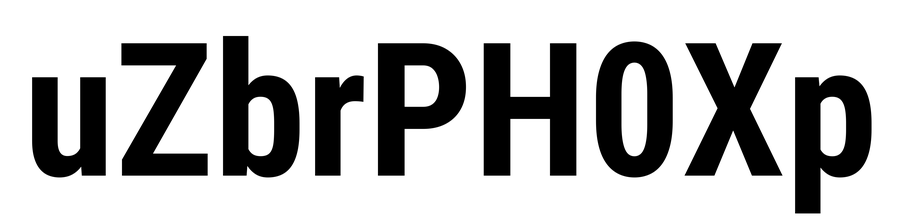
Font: Roboto_Condensed_Bold